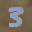
Label: 3